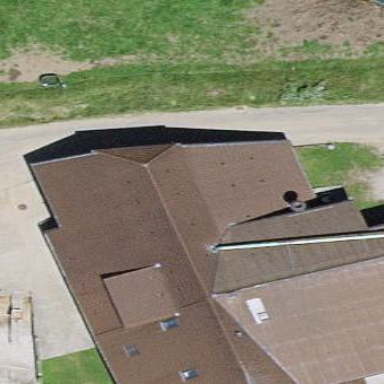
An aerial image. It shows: Farm building.